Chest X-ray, PA view. Patient: 42 years old, sex F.
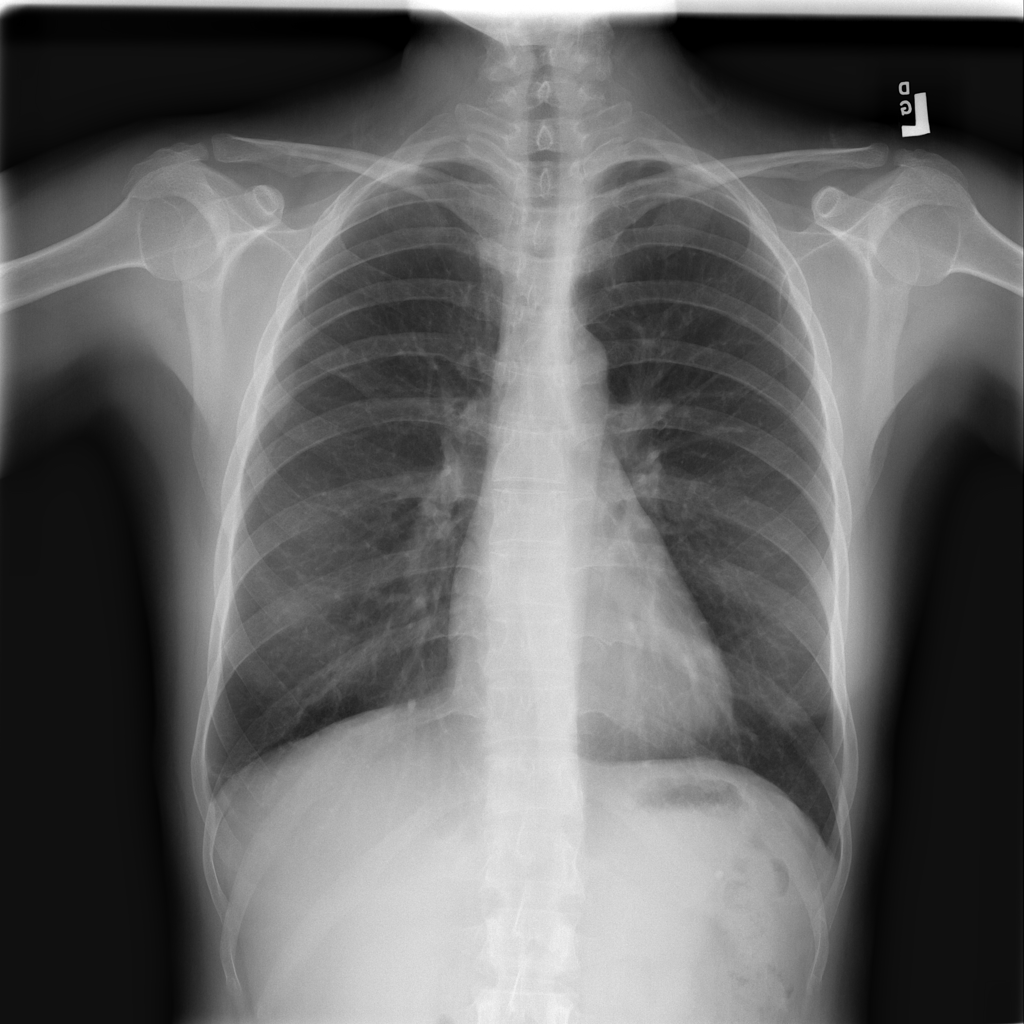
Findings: No Finding